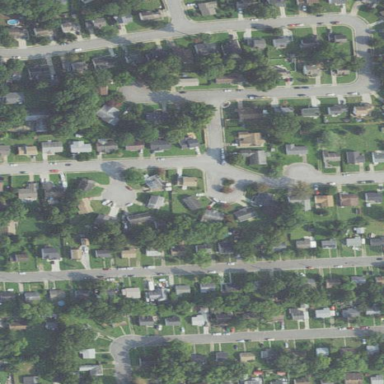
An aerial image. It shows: Residential area composed of single-family homes.